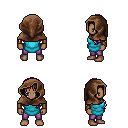
a pixel art fantasy rpg character, male body template, human, dark skin, teal tunic, magenta pants, white blonde left-swept hairstyle, cloth hood, leather bracers, four views (front, back, left, right), 2x2 character sprite sheet, small pixel art, hard edges, no anti-aliasing